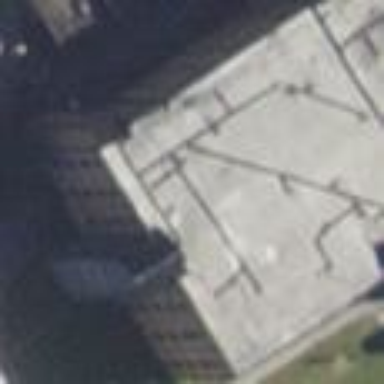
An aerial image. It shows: Part of building.